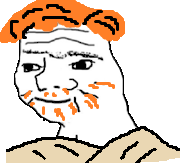
Label: 5_Boomer